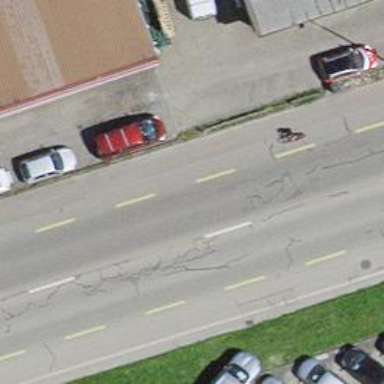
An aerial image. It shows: Unclassified road with advisory cycle lane.